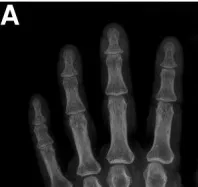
Preoperative and postoperative data of patient No.7. (A,B). Preoperative X-ray.
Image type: radiology (x_ray)